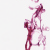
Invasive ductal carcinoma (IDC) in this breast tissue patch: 0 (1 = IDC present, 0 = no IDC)